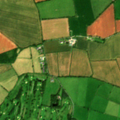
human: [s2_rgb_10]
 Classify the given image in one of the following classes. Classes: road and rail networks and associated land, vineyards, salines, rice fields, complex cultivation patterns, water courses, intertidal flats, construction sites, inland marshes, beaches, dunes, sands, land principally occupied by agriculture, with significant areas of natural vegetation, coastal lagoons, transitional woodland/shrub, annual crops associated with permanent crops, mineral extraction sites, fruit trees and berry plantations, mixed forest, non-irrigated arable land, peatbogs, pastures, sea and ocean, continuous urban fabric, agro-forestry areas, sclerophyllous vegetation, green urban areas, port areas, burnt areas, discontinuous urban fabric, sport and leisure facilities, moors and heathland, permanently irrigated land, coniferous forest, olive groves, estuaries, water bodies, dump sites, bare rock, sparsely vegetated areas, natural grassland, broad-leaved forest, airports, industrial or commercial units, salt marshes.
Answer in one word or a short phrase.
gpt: sport and leisure facilities, non-irrigated arable land, pastures